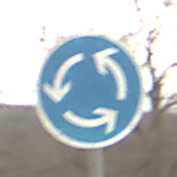
Verkehrszeichen: Kreisverkehr
Umgebung: Outdoor, Nature
Tageszeit: Midday
Wetter: Overcast
Licht: Natural
Jahreszeit: NotSpecified
Kontrast: LowContrast